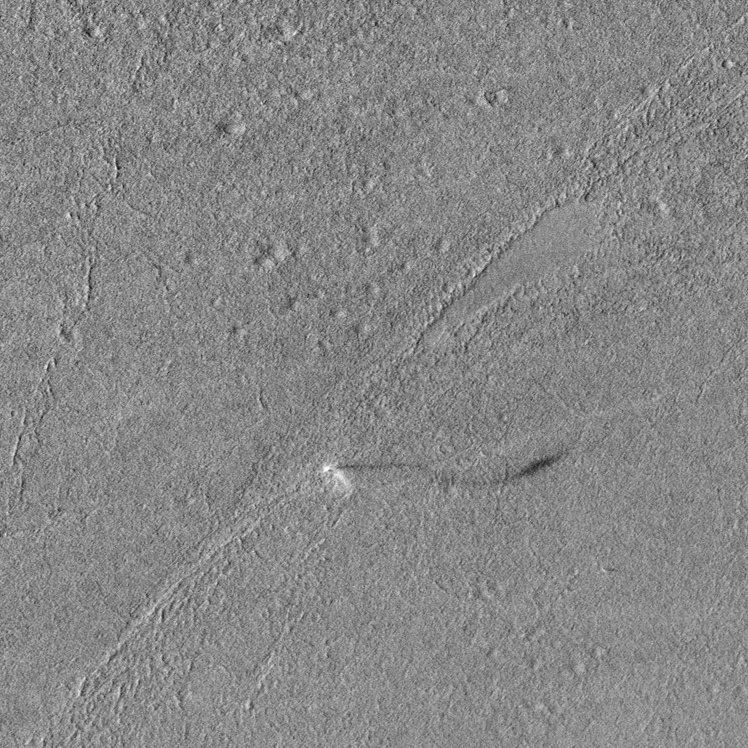
Label: dustdevil